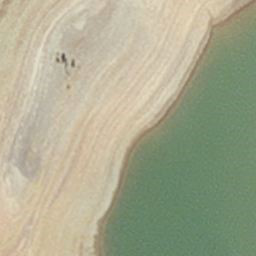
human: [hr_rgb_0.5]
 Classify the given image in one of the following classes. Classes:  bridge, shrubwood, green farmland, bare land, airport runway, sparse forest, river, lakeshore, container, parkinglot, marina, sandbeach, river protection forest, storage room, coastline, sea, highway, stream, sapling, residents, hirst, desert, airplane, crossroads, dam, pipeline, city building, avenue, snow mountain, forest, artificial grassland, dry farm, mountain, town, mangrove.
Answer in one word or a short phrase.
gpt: hirst